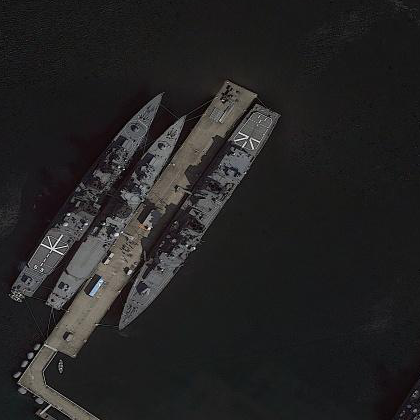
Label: cruiser